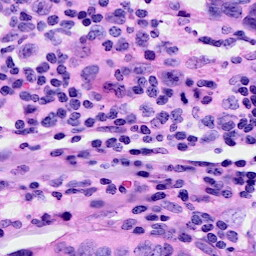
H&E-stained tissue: Breast